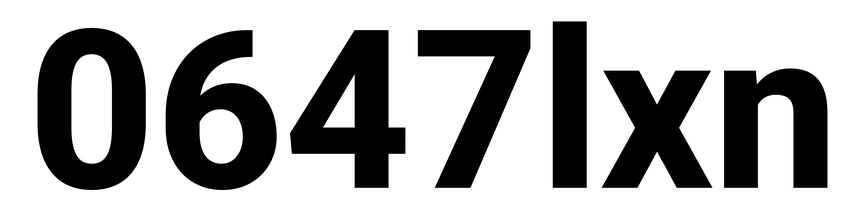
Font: Roboto_ExtraBold